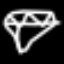
Label: diamond